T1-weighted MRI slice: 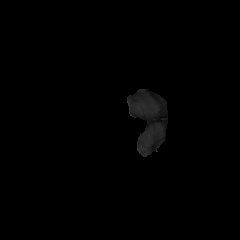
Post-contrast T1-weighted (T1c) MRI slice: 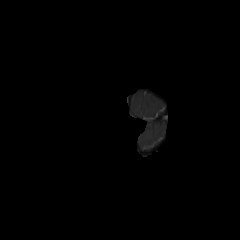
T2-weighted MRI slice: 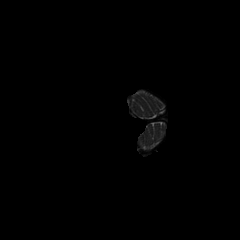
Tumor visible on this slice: no